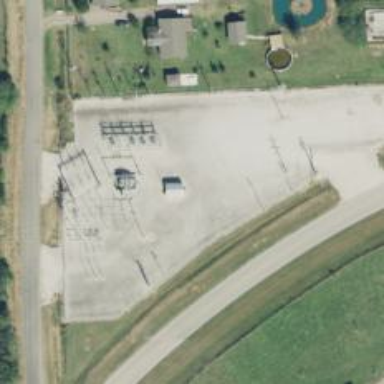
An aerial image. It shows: Outdoor distribution substation protected by fence.